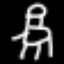
Label: chair